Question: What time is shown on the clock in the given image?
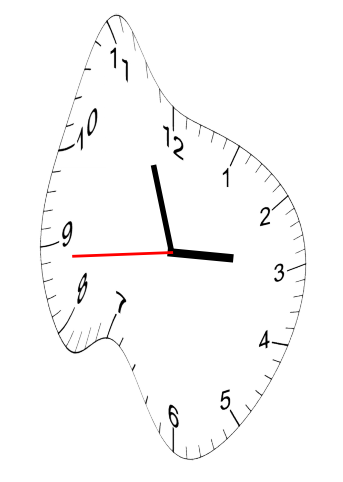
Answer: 02:56:44